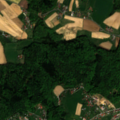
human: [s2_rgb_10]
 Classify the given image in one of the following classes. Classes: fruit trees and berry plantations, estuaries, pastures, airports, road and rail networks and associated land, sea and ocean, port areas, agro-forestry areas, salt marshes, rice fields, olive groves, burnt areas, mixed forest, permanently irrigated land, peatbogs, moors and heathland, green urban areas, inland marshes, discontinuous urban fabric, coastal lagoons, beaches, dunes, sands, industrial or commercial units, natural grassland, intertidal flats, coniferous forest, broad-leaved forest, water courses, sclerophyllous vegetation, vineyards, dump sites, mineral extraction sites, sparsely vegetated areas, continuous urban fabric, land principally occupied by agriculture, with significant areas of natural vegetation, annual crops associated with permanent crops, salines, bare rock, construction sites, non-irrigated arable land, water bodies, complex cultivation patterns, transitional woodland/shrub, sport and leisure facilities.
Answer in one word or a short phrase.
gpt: discontinuous urban fabric, non-irrigated arable land, pastures, complex cultivation patterns, broad-leaved forest